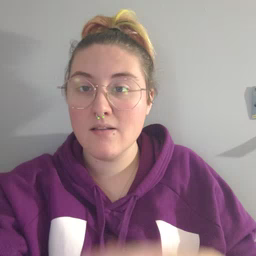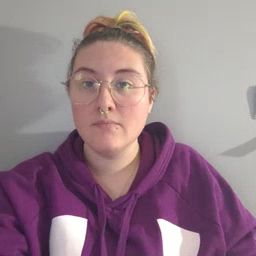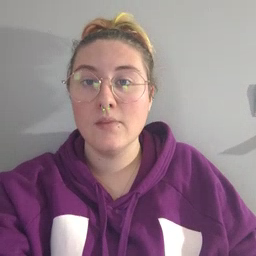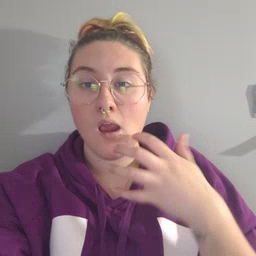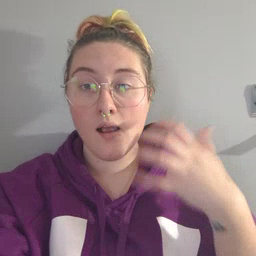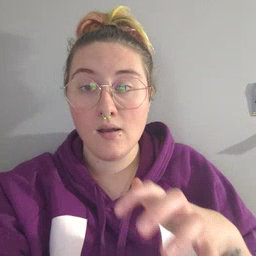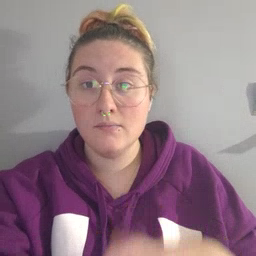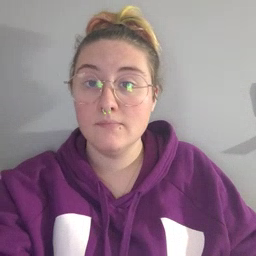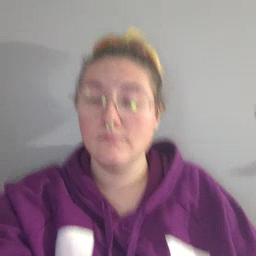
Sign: hot